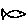
Label: fish